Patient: sex F, age 70
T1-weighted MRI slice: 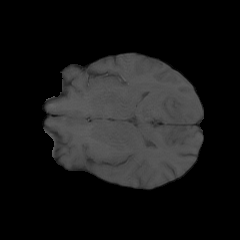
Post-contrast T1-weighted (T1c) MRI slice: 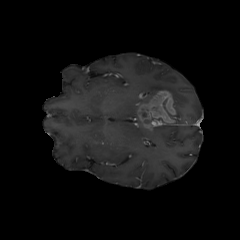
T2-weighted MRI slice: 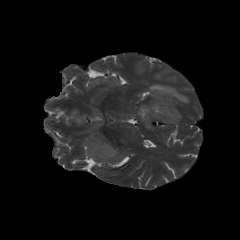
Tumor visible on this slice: yes
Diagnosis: Glioblastoma, IDH-wildtype
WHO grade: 4